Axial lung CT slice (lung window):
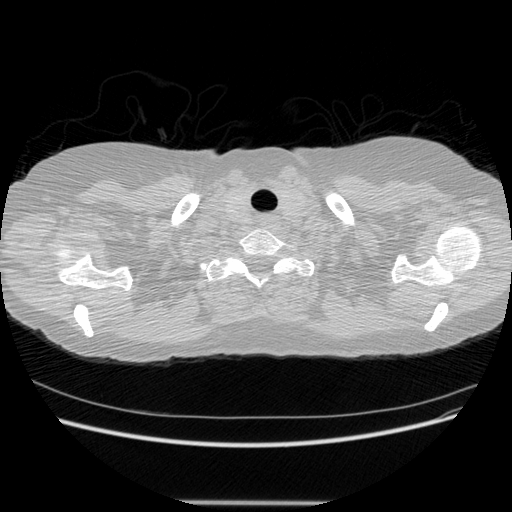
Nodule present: no